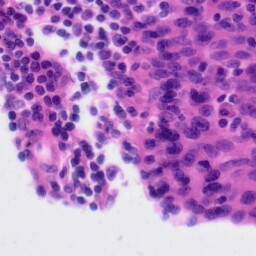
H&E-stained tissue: Tonsil